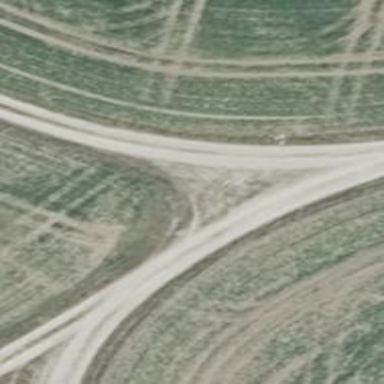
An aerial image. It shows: Gravel track with grade 3 tracktype.